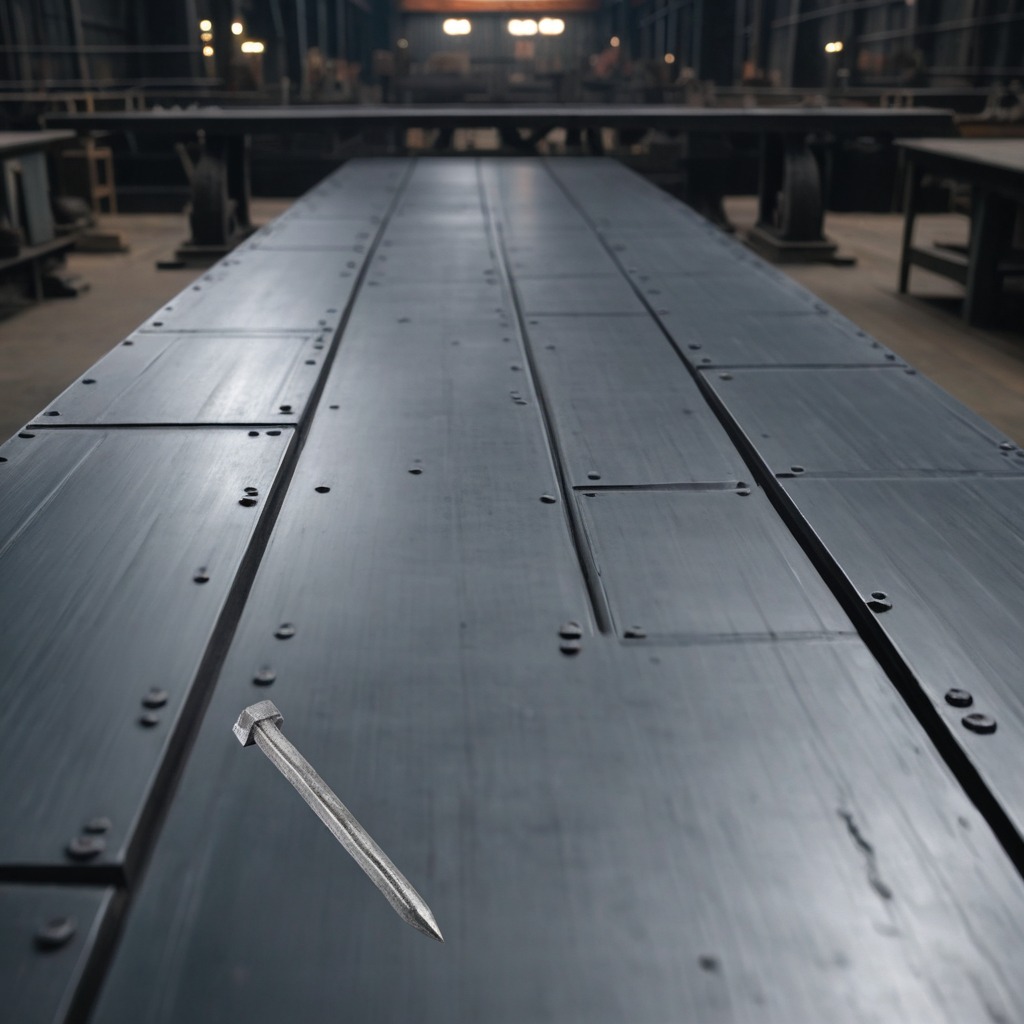
An iron nail is lying on the cold steel table in a mining workshop.